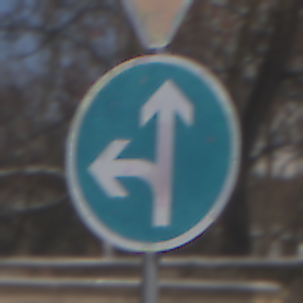
Verkehrszeichen: VorgeschriebeneFahrtrichtungGeradeausOderLinks
Zusatzzeichen oben: VorfahrtGewaehren
Umgebung: Outdoor, Special
Tageszeit: MorningAfternoon
Wetter: Clear
Licht: Natural
Jahreszeit: Winter
Kontrast: HighContrast